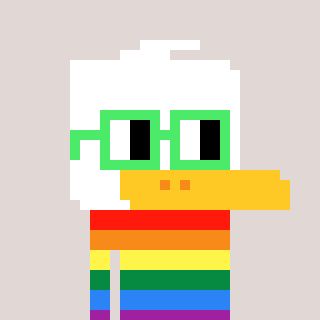
a pixel art character with square light green glasses, a duck-shaped head and a rust-colored body on a warm background